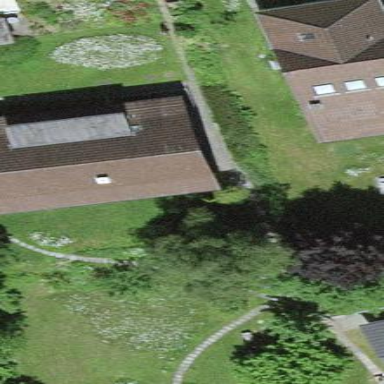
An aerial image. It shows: Residential building.